Question: I've created a form (<URL> that works perfectly on IE8, Google Chrome, Firefox, Safari, Opera and SeaMonkey but not when I'm using the compatibilty view to emulate IE7.
When using the compatibility view to emulate IE7 the form can be sent with all fields empty which is not allowed (the fields have the class validate['required']).
Compatibility View Screenshot:

I really have no idea of how to correct this and I'm wondering if you guys have already met a similar situation and how you solved it.
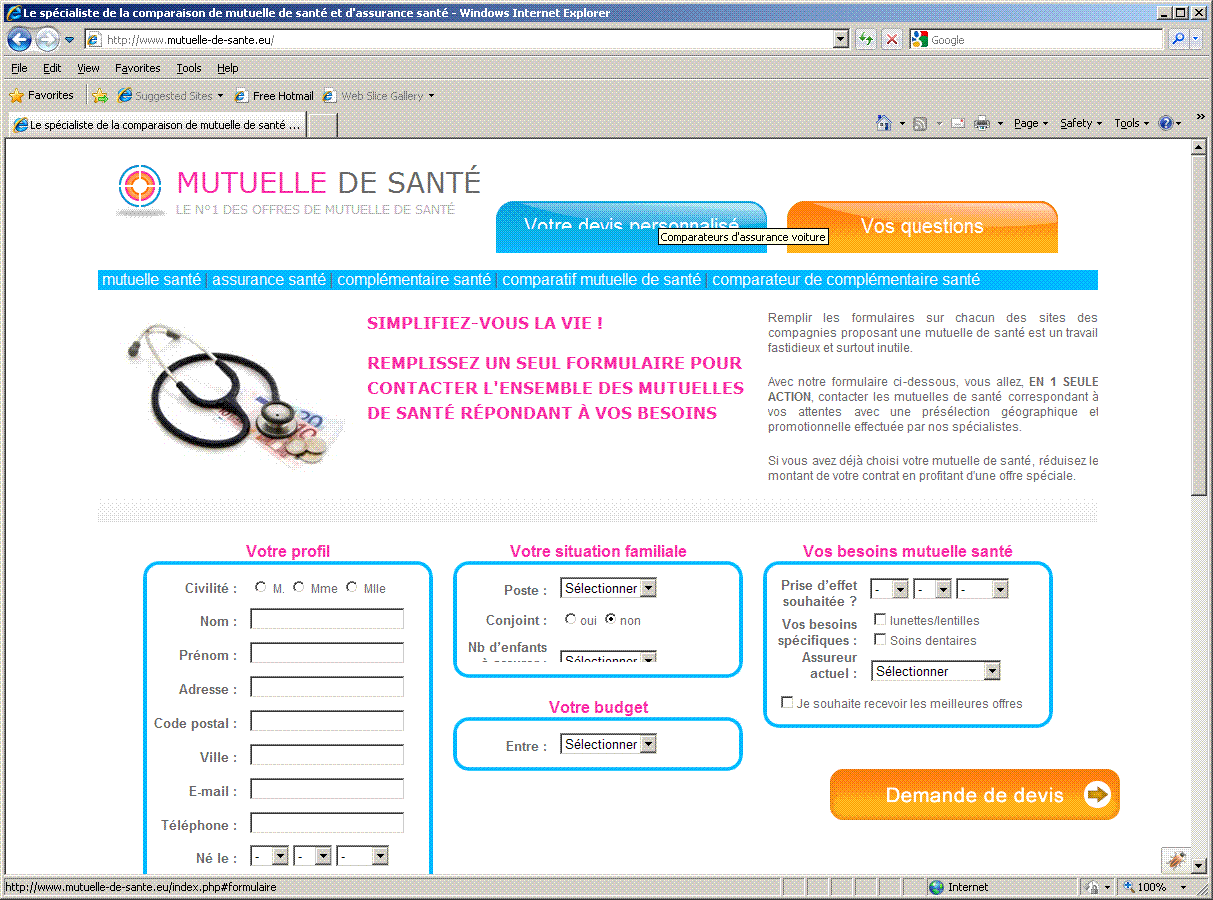
Answer: I've found the solution : the problem was that I had a form inside a div element and both had the same name (and the name and id of the form were the same) which was confusing for the browser. I guess they've resolved that issue since IE8.